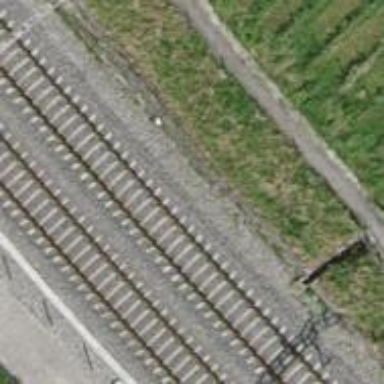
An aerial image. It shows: Single railway track with electrification through contact line.